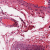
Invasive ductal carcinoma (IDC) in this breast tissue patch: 0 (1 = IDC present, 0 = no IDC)